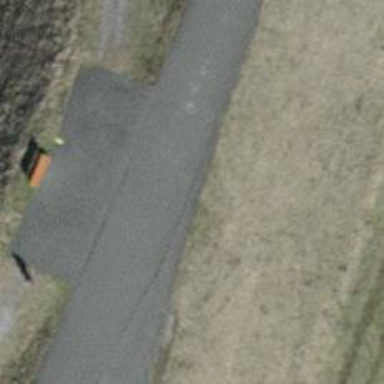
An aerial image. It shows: Gravel track with grade3 tracktype.